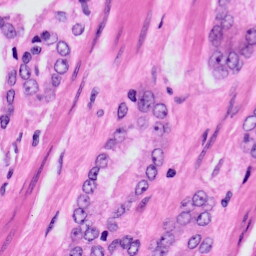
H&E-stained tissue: Prostate